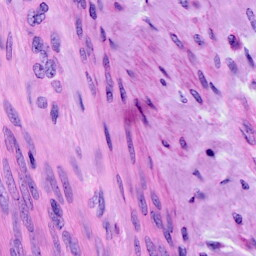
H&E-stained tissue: Cervix